Question: I'm populating a tableview with data from Core Data via MagicalRecord. I want the tableview to be displayed in chronological order, sectioned by date, also in chronological order.
First, I obtain the sortDate from the transDate, from modified code I found on the web:
'''
// Gives beginning of this day
- (NSDate *)sortDateForDate:(NSDate *)inputDate
{
// Use the current calendar and time zone
NSCalendar *calendar = [NSCalendar currentCalendar];
NSTimeZone *timeZone = [NSTimeZone systemTimeZone];
[calendar setTimeZone:timeZone];
// Selectively convert the date components (year, month, day) of the input date
NSDateComponents *dateComps = [calendar components:NSCalendarUnitYear | NSCalendarUnitMonth | NSCalendarUnitDay fromDate:inputDate];
// Set the time components manually
[dateComps setHour:0];
[dateComps setMinute:0];
[dateComps setSecond:0];
// Convert back
NSDate *beginningOfDay = [calendar dateFromComponents:dateComps];
NSDateFormatter *formatter = [[NSDateFormatter alloc] init];
[formatter setDateStyle:NSDateFormatterFullStyle];
[formatter setTimeStyle:NSDateFormatterShortStyle];
NSString *beginningOfDayText = [formatter stringFromDate:beginningOfDay];
NSLog(@"The sortDate should be %@",beginningOfDayText);
return beginningOfDay;
}
'''
Then I assemble and save the new transaction:
'''
-(void) assembleAndSaveTransaction
{
NSManagedObjectContext *localContext = [NSManagedObjectContext MR_contextForCurrentThread];
self.thisTransaction.transDate = [NSDate date];
self.thisTransaction.paidTo = self.noteField.text;
self.thisTransaction.forWhat = self.forWhatField.text;
// Call to obtain sortDate, method above
self.thisTransaction.sortDate = [self sortDateForDate:self.thisTransaction.transDate];
[localContext MR_saveToPersistentStoreAndWait];
}
'''
Next, I get all transactions, grouped by the attribute "sortDate" and sorted by the attribute "transDate."
'''
- (void)viewDidLoad
{
[super viewDidLoad];
transactionFRC = [WMMGTransaction MR_fetchAllGroupedBy:@"sortDate" withPredicate:nil sortedBy:@"transDate" ascending:NO];
}
'''
Then, I convert the sortDate to a string and assign it to the header title:
'''
- (NSString *)tableView:(UITableView *)tableView titleForHeaderInSection:(NSInteger)section
{
NSDateFormatter *formatter = [[NSDateFormatter alloc] init];
[formatter setDateStyle:NSDateFormatterFullStyle];
[formatter setTimeStyle:NSDateFormatterShortStyle];
NSString *sectionLabel = [formatter stringFromDate:[transactionFRC.sections objectAtIndex:section]];
NSLog(@"The sortDate is %@",[formatter stringFromDate:[transactionFRC.sections objectAtIndex:section]]);
NSLog(@"The sectionLabel should be %@",sectionLabel);
return sectionLabel;
}
'''
Here's how the tableview displays:

The data seems to be grouping and sorting correctly. Section headers appear in the chronologically appropriate places. But the header titles don't appear.
When I place this code in the viewDidLoad method of the VC with the relevant TableView:
'''
NSLog(@"The header dates are as follows:
");
for (NSDate *headerDate in [transactionFRC sections])
{
NSDateFormatter *formatter = [[NSDateFormatter alloc] init];
[formatter setDateStyle:NSDateFormatterFullStyle];
[formatter setTimeStyle:NSDateFormatterShortStyle];
NSLog(@"The sortDate is %@",[formatter stringFromDate:headerDate]);
}
'''
I see this readout:
'''
2015-03-08 12:06:00.502 WheredMyMoneyGo[5374:<PHONE>] The header dates are as follows:
2015-03-08 12:06:00.503 WheredMyMoneyGo[5374:<PHONE>] The sortDate is (null)
2015-03-08 12:06:00.503 WheredMyMoneyGo[5374:<PHONE>] The sortDate is (null)
2015-03-08 12:06:00.503 WheredMyMoneyGo[5374:<PHONE>] The sortDate is (null)
2015-03-08 12:06:00.503 WheredMyMoneyGo[5374:<PHONE>] The sortDate is (null)
'''
I've been known to do stupid things, but I've been looking for this for 2 days without success.
Any ideas?
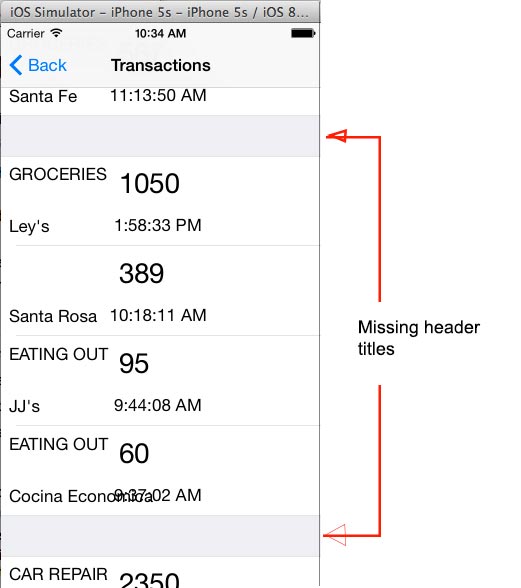
Answer: The problem here is that each 'section' in your fetched results controller isn't a date object, as you're treating it here:
'''
for (NSDate *headerDate in [transactionFRC sections])
'''
Instead, '[transactionFRC sections]' actually returns an array of 'id<NSFetchedResultsSectionInfo>' objects. These contain a list of objects, an object count, and a name. In your case, the name of each section will be the date in the form of a string. To test this, replace your 'viewDidLoad' code with the following:
'''
for (id<NSFetchedResultsSectionInfo> section in [transactionFRC sections])
{
NSLog(@"The sortDate is %@", section.name);
}
'''
However, this date isn't formatted in the style you want. You really have two options:
1. Use your dateFormatter to first convert the section's name (string) into an NSDate object, and then to reformat that date object into a string in the format you want.
OR
1. In titleForHeaderInSection: fetch the first object in the section in question (if there are objects in that section), and format its sort date into a string and use that. Here's an example: - (NSString *)tableView:(UITableView *)tableView titleForHeaderInSection:(NSInteger)section
{
static NSDateFormatter *formatter = nil;
if (!formatter) {
formatter = [[NSDateFormatter alloc] init];
[formatter setDateStyle:NSDateFormatterFullStyle];
[formatter setTimeStyle:NSDateFormatterShortStyle];
}
id<NSFetchedResultsSectionInfo> sectionInfo = transactionFRC.sections[section];
WMMGTransaction *transaction = [sectionInfo.objects firstObject];
NSString *sectionLabel = [formatter stringFromDate:transaction.sortDate];
NSLog(@"The sortDate is %@", transaction.sortDate);
NSLog(@"The sectionLabel is %@",sectionLabel);
return sectionLabel;
}
I've typed this without being able to test it in Xcode, but hopefully it'll get you somewhere.